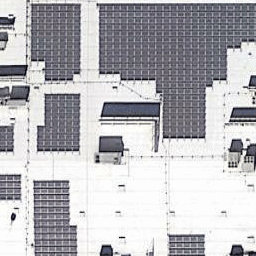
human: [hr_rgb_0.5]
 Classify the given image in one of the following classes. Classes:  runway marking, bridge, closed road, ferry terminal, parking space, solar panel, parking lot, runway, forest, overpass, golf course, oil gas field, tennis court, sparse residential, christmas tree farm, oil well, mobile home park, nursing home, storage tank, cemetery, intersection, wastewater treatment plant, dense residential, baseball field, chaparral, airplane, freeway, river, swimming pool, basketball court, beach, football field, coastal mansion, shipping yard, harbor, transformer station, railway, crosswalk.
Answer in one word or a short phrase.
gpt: solar panel